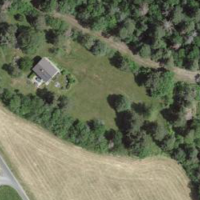
EUNIS habitat code: 52
Species observed at this site:
Euonymus europaeus
Campanula rotundifolia
Galium aparine
Cerastium tomentosum